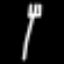
Label: fork